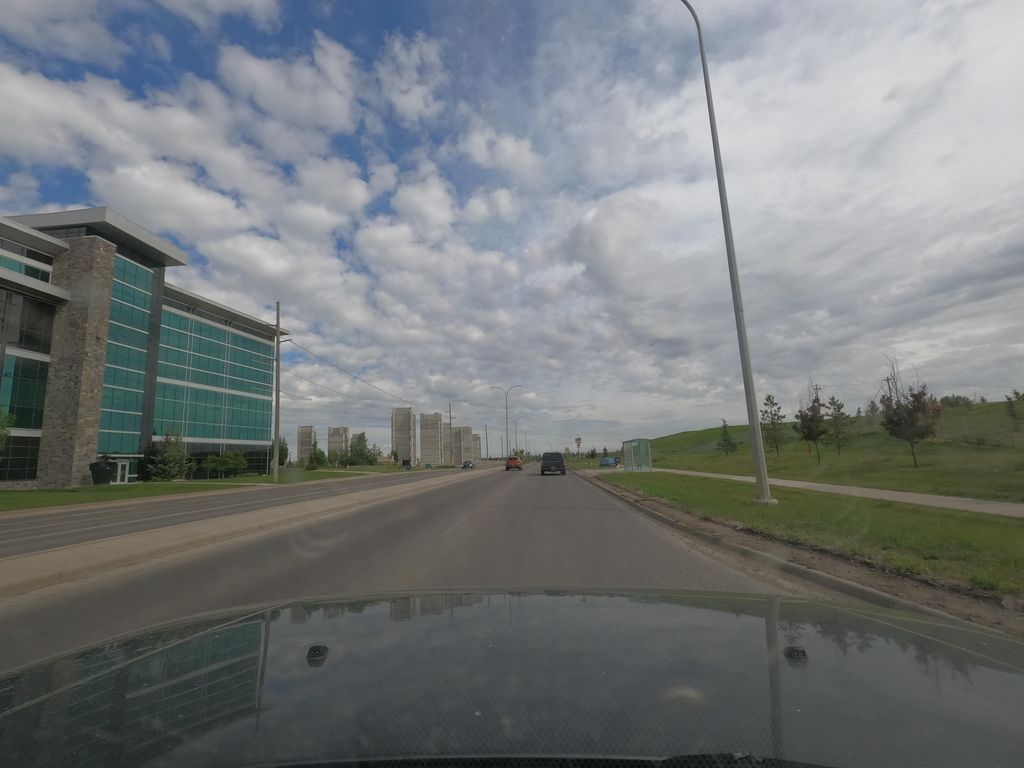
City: calgary